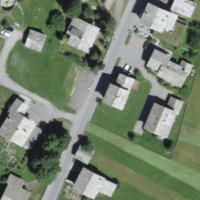
EUNIS habitat code: 54
Species observed at this site:
Chamaenerion angustifolium
Corvus corone
Cyanistes caeruleus
Sorbus aucuparia
Chloris chloris
Petasites hybridus
Passer domesticus
Fringilla coelebs
Anthus pratensis
Turdus merula
Parus major
Erithacus rubecula
Pica pica
Phoenicurus ochruros
Calluna vulgaris
Pyrrhocorax graculus
Motacilla alba